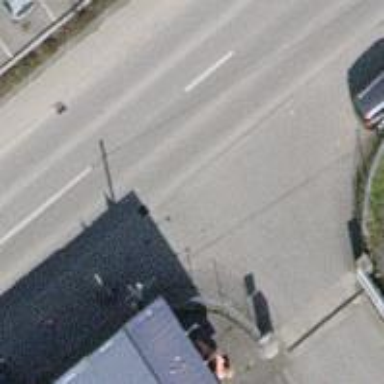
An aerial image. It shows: Asphalt sidewalk.